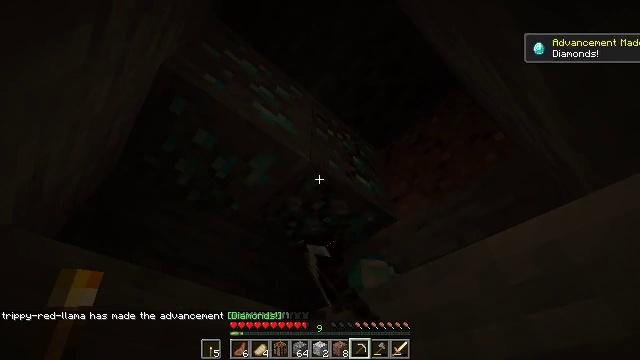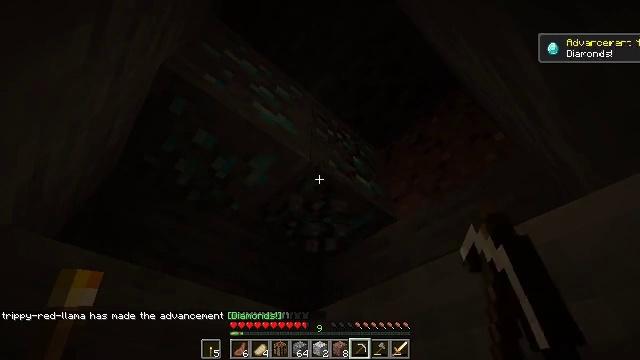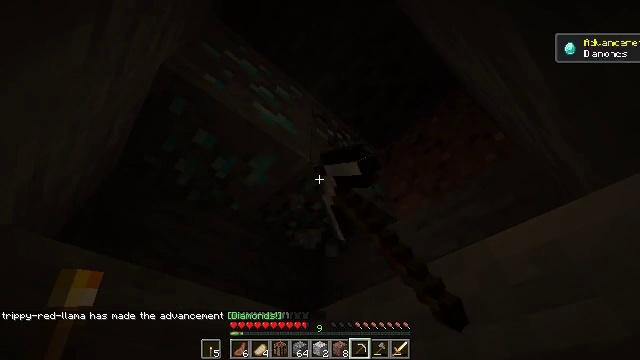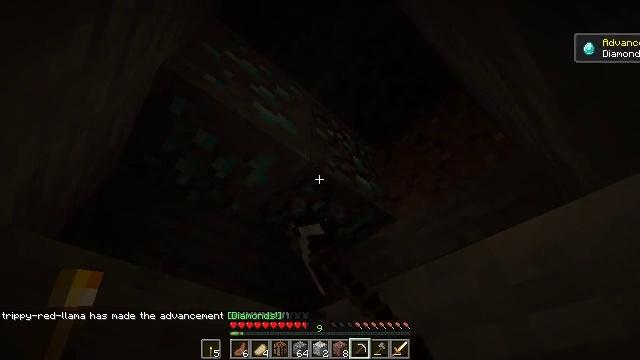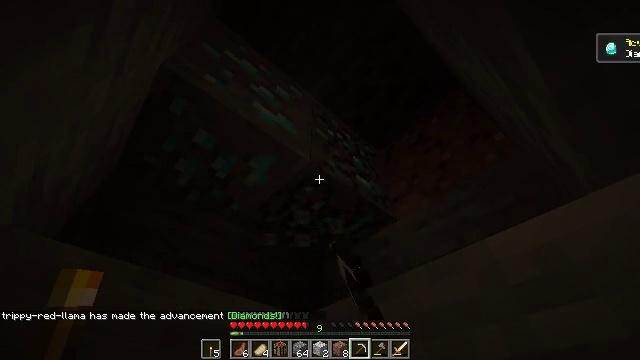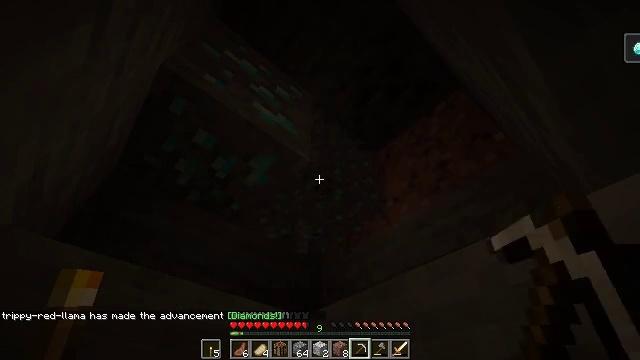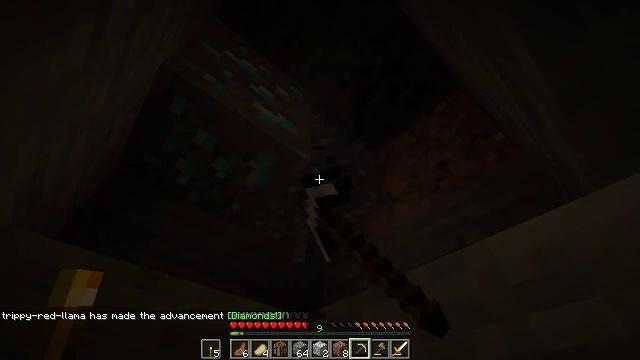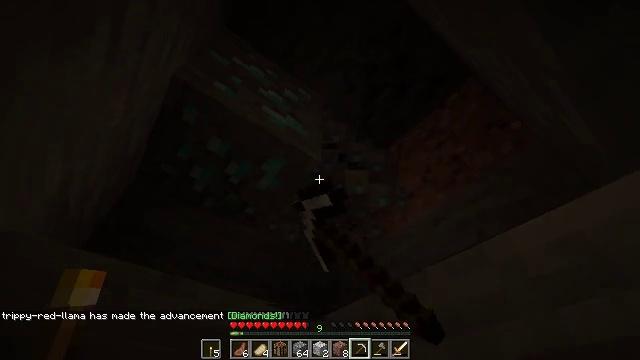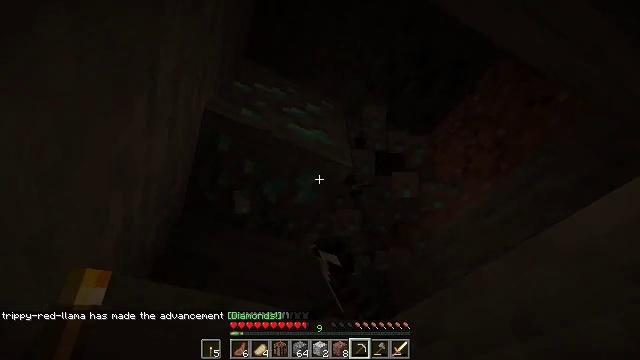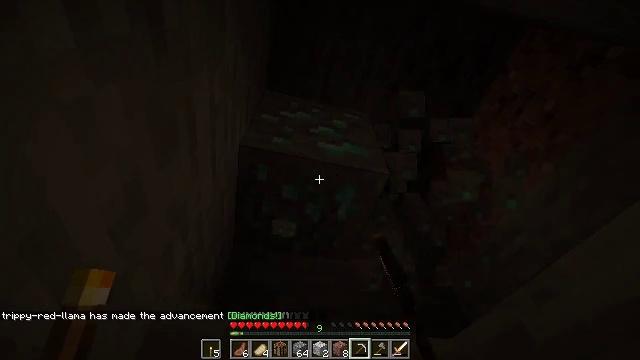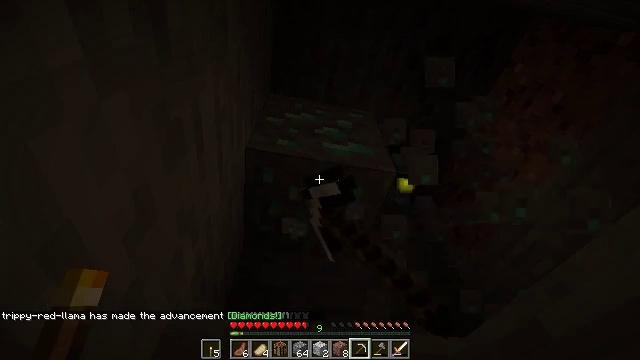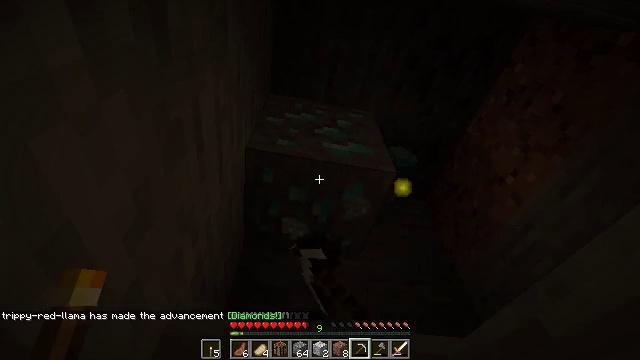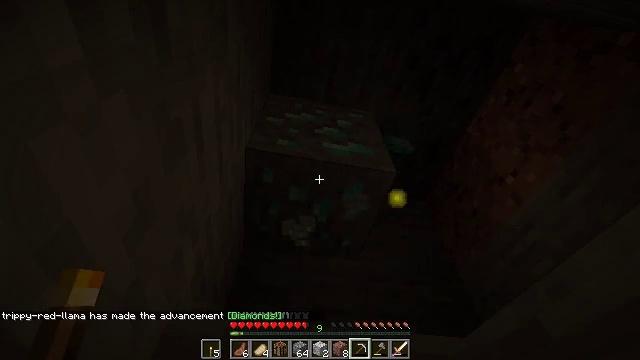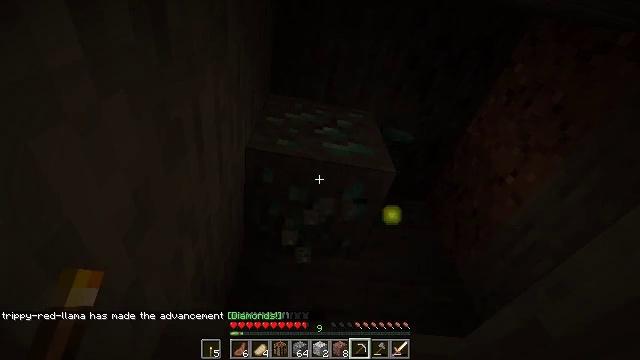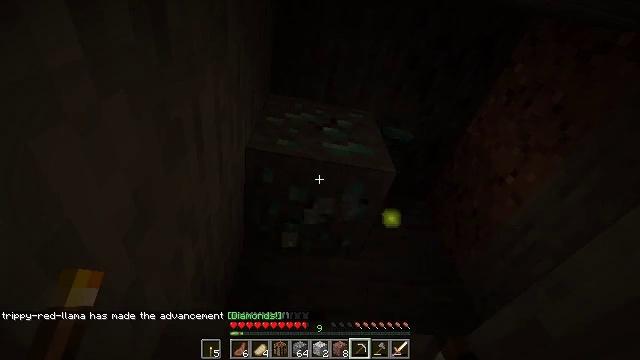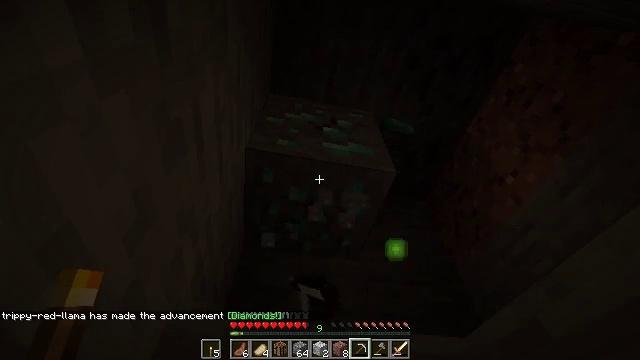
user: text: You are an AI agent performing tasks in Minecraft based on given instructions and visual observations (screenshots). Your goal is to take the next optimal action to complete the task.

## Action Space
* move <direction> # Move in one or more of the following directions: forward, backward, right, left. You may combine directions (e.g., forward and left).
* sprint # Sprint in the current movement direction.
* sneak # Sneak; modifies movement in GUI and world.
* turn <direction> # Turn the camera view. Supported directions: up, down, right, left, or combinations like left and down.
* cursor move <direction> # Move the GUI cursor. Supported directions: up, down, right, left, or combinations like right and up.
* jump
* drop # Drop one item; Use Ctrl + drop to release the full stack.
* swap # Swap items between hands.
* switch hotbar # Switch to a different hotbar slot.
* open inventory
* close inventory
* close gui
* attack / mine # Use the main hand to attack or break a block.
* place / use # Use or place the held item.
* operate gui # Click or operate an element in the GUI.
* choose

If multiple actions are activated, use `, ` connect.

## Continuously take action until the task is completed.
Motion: motion action
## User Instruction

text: Break diamond ore deep in the cave.
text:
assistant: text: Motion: attack / mine
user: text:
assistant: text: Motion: attack / mine
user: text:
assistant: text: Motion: attack / mine
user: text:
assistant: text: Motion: attack / mine
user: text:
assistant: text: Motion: attack / mine
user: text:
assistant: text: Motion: attack / mine
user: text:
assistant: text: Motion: turn left, attack / mine
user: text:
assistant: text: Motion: turn left and up, attack / mine
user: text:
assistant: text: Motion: turn left and up, attack / mine
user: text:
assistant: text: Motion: turn left, attack / mine
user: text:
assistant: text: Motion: attack / mine
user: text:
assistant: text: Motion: attack / mine
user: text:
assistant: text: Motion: attack / mine
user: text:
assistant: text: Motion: attack / mine
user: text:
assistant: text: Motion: attack / mine
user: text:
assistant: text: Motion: attack / mine
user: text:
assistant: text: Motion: attack / mine
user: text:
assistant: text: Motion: attack / mine
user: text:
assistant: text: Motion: attack / mine
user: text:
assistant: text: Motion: attack / mine
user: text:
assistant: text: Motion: attack / mine
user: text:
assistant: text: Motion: attack / mine
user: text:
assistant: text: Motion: attack / mine
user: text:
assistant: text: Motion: attack / mine
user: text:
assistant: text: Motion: attack / mine
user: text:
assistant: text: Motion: attack / mine
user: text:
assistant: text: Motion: attack / mine
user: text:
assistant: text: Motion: attack / mine
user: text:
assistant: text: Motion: attack / mine
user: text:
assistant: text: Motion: attack / mine